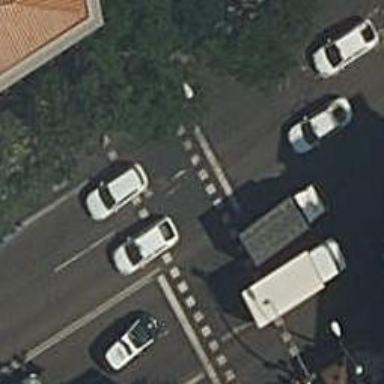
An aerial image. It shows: Road crossing with traffic signals.